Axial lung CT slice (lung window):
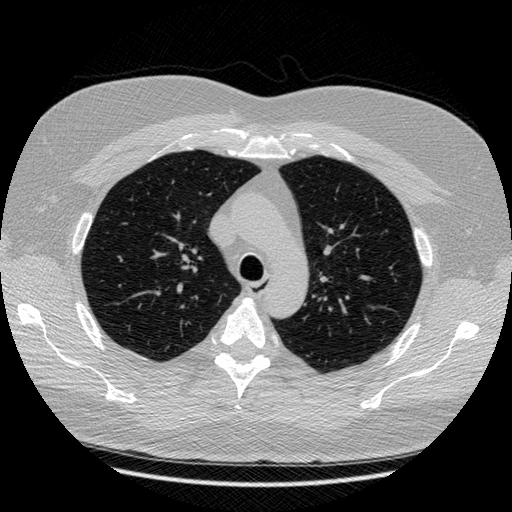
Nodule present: no